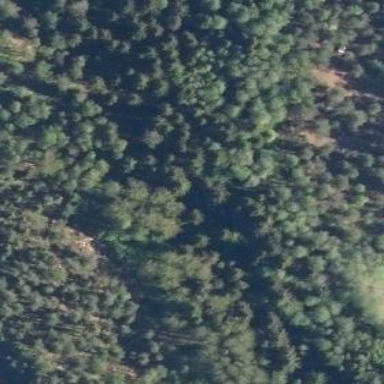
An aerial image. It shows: Natural cliff.